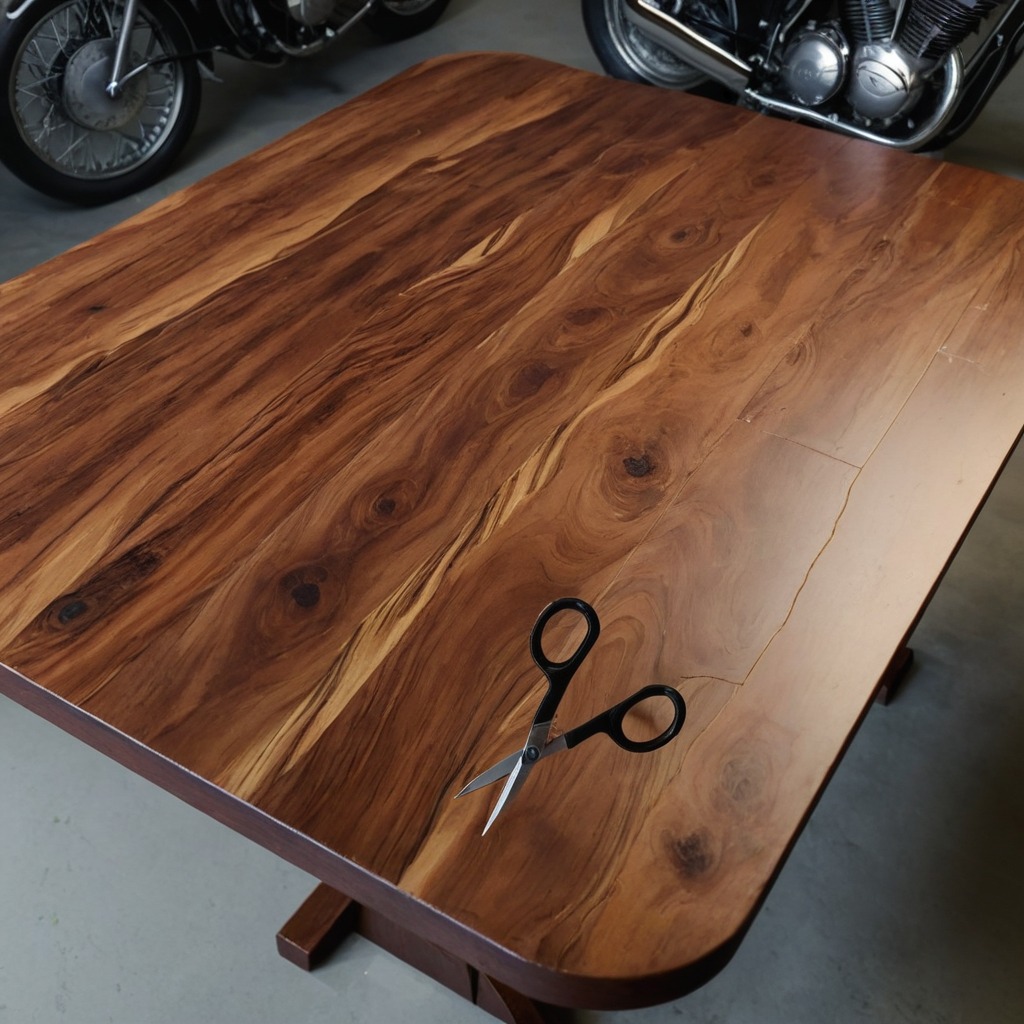
A scissor is lying on the wooden table.